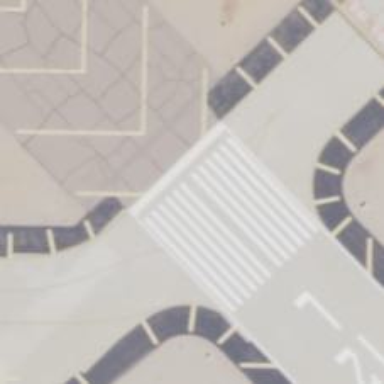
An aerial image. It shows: Runway at airport.